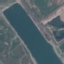
Land use / land cover: River